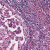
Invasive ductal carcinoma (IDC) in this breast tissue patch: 0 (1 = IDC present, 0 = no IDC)